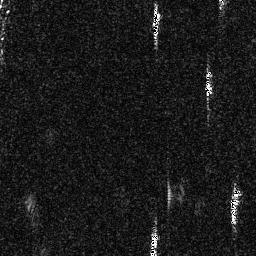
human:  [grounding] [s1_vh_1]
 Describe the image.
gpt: In the satellite image, there is  <ref>1 small ship </ref> <box>[[58, 3, 62, 14, 0]]</box> located at top.